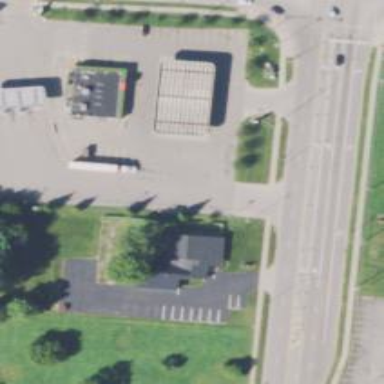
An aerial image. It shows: Veterinary facility.